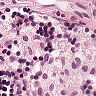
Metastatic tissue present: no